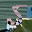
Label: 5